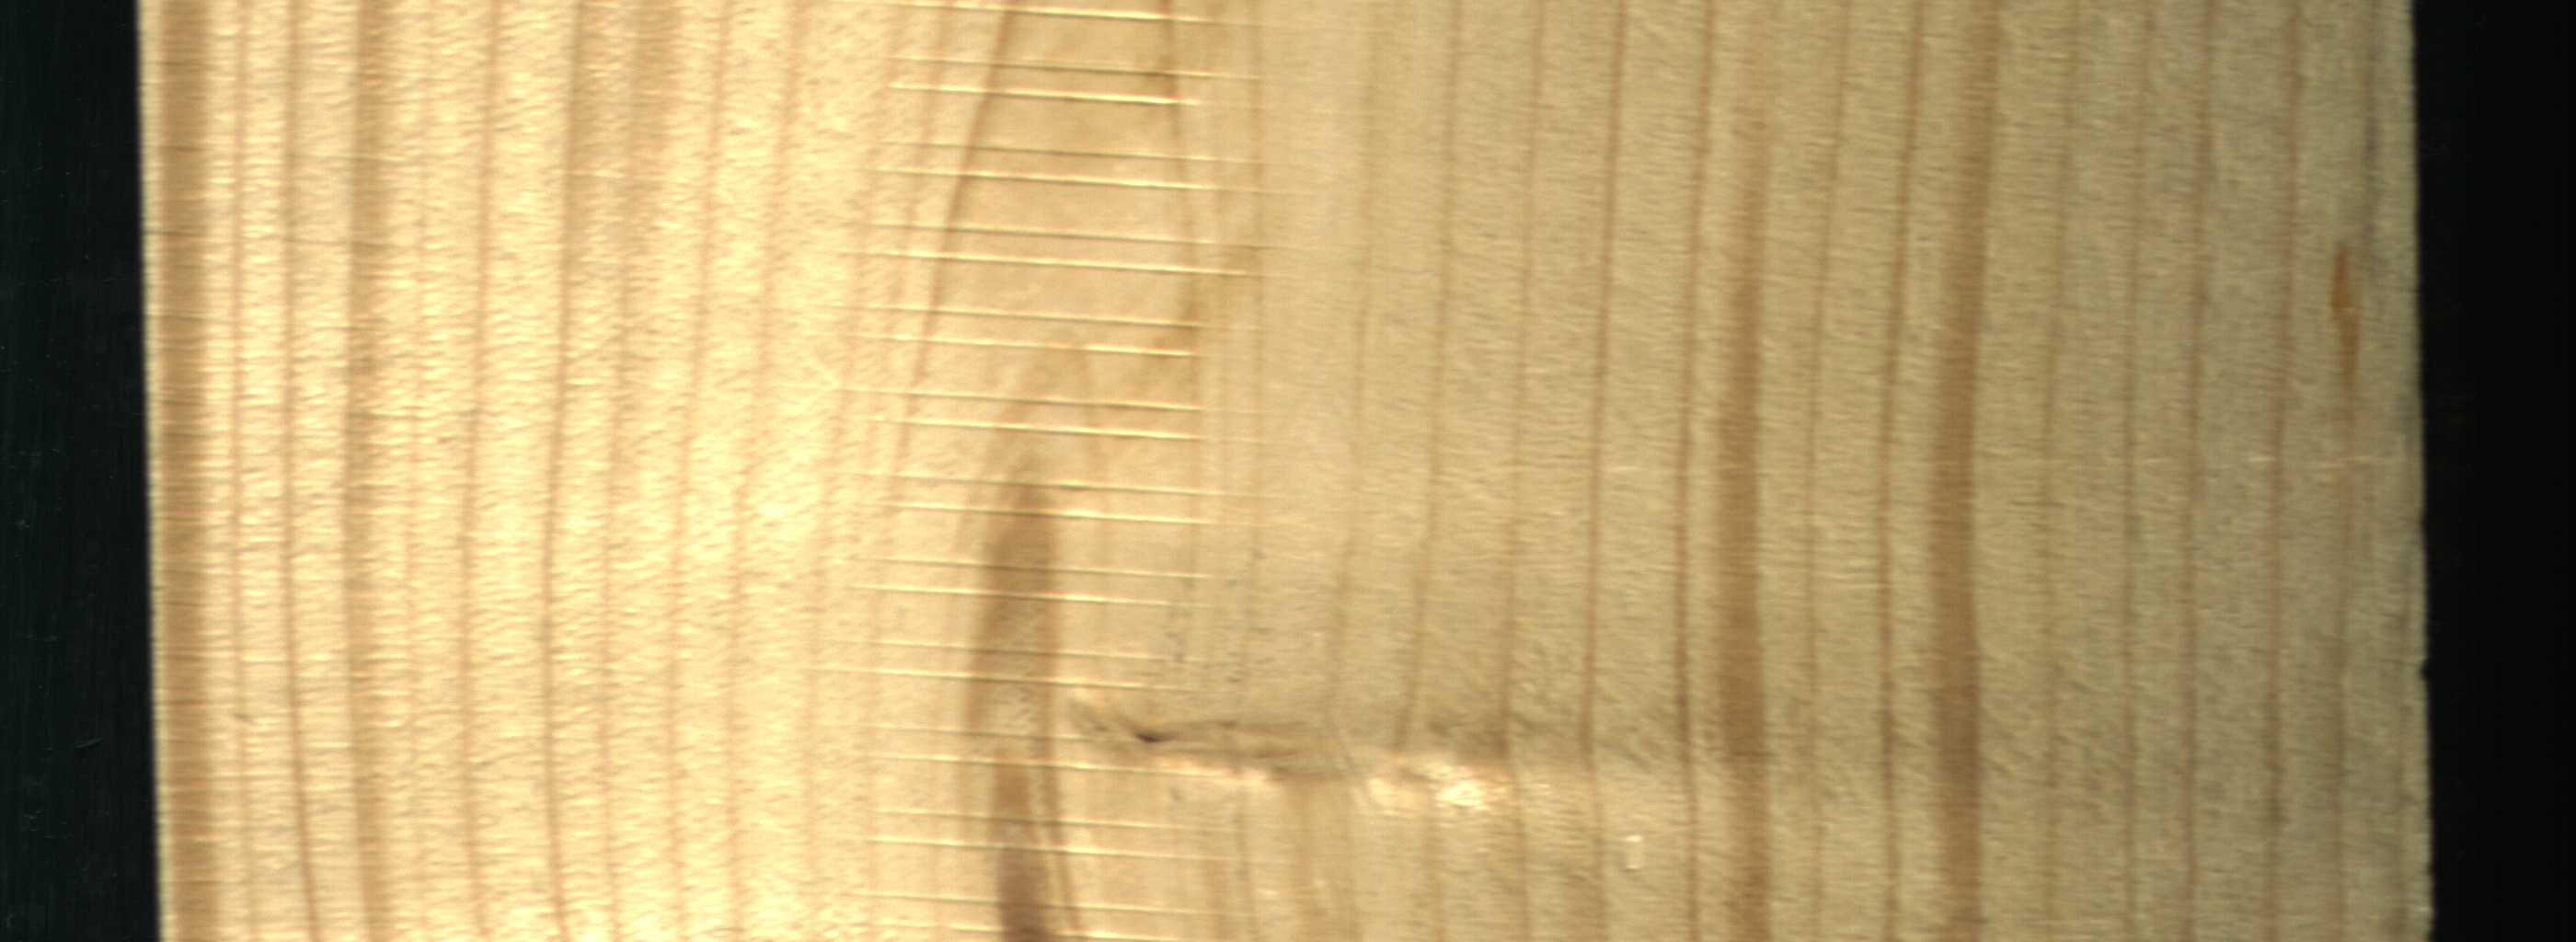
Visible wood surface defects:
resin
Quartzity